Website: home-depot
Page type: address-validator
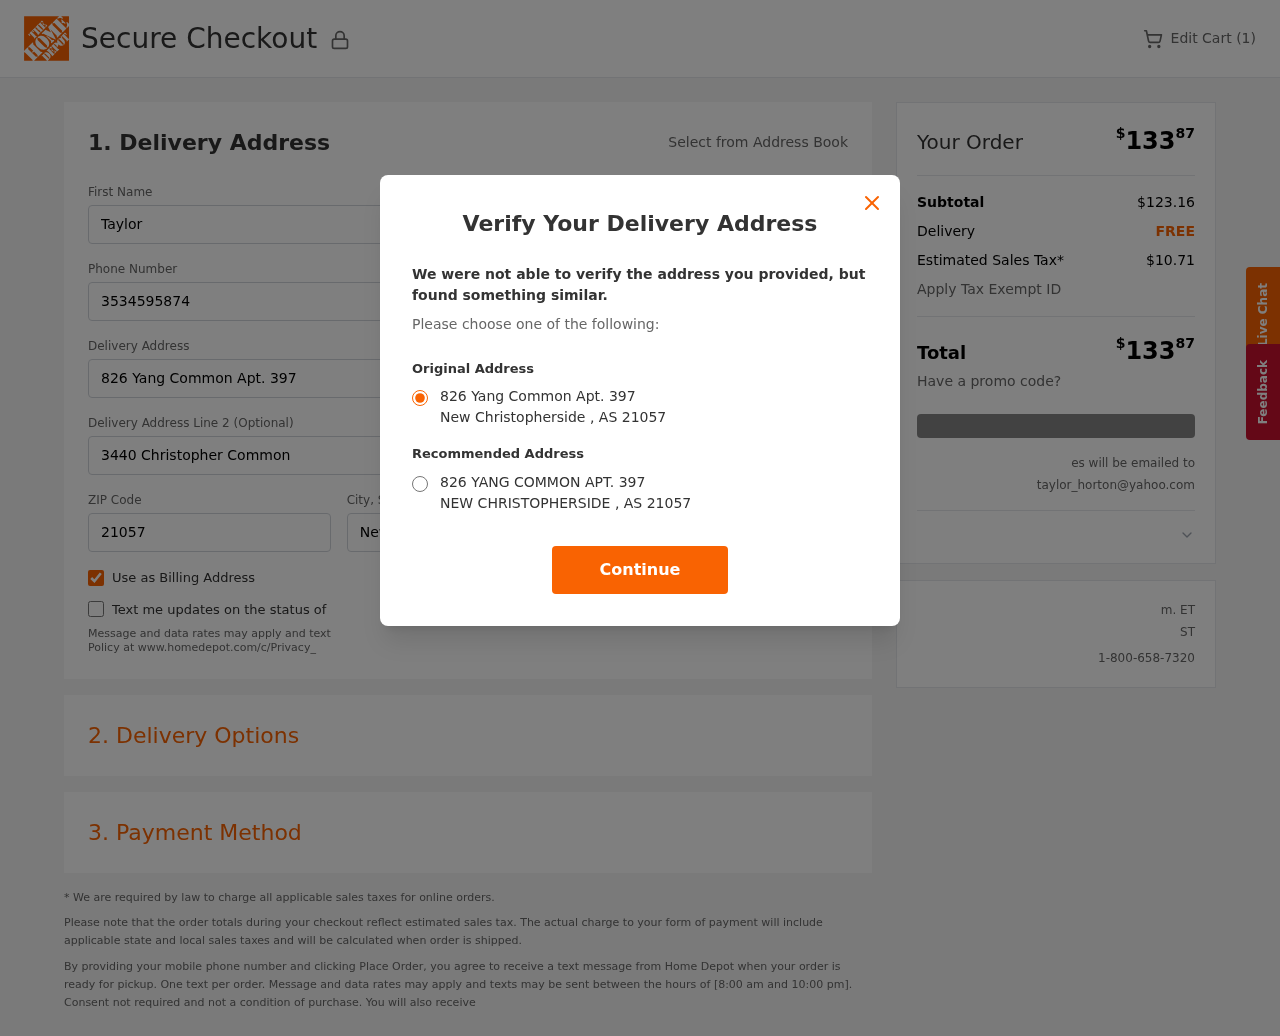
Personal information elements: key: PII_CITY
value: New Christopherside
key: PII_EMAIL
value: taylor_horton@yahoo.com
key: PII_POSTCODE
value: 21057
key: PII_STATE_ABBR
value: AS
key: PII_STREET
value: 826 Yang Common Apt. 397
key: PII_FIRSTNAME
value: Taylor
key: PII_LASTNAME
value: Horton
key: PII_PHONE
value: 3534595874
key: PII_STREET2
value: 3440 Christopher Common
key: PII_CITY_STATE
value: New Christopherside, AS
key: PII_STREET_ALT
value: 826 YANG COMMON APT. 397
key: PII_CITY_ALT
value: NEW CHRISTOPHERSIDE
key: PII_STATE
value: AS
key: PII_POSTCODE_FULL
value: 21057
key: PII_POSTCODE_NUMERIC
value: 21057
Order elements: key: ORDER_NUM_ITEMS
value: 1
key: ORDER_TOTAL
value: $13387
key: ORDER_SUBTOTAL
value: $123.16
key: ORDER_SHIPPING_COST
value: FREE
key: ORDER_TAX
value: $10.71